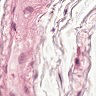
Metastatic tissue present: no